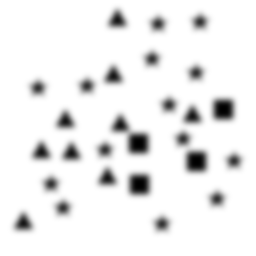
Squares: 4
Triangles: 9
Stars: 14
Total shapes: 27